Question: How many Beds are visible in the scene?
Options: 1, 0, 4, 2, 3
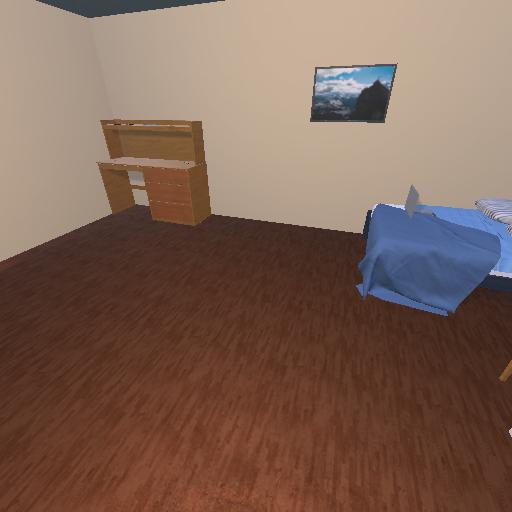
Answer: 1